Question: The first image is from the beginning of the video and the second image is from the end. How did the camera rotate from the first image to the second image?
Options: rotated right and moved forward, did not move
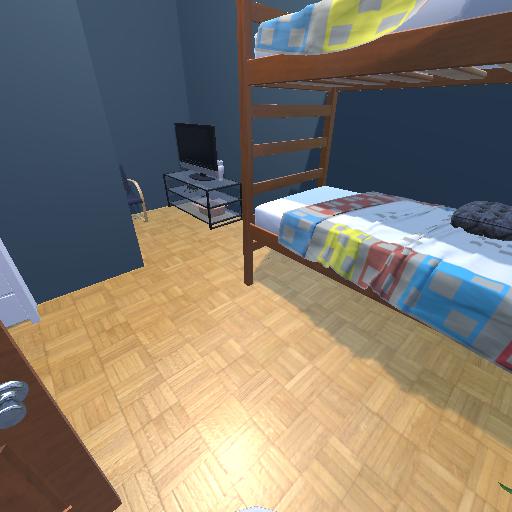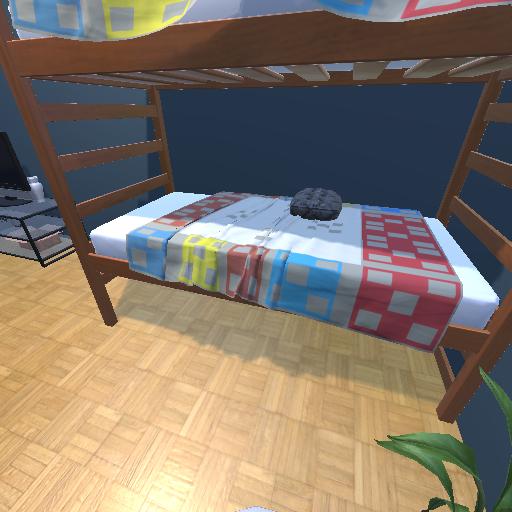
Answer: rotated right and moved forward